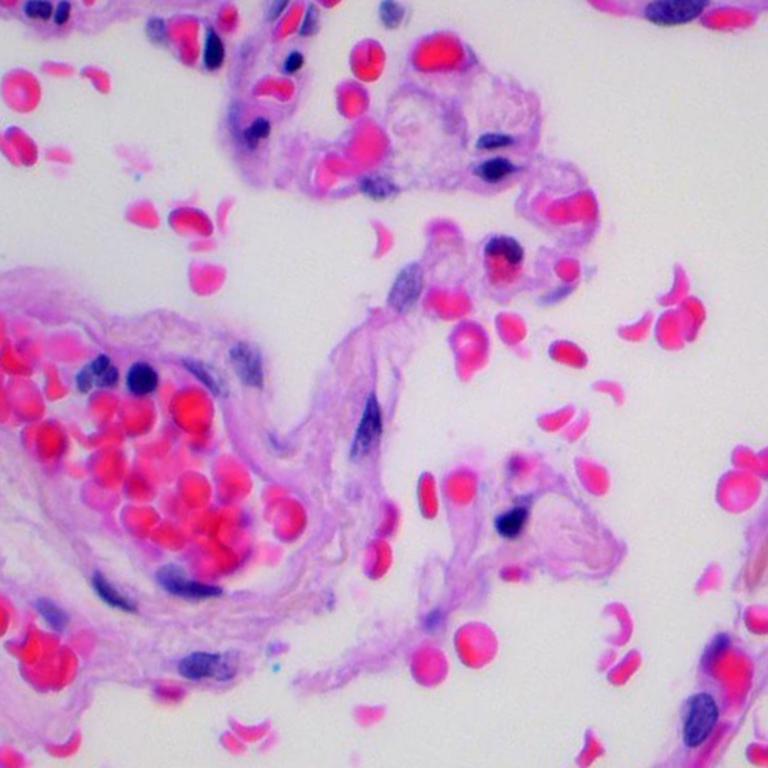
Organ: lung
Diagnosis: benign